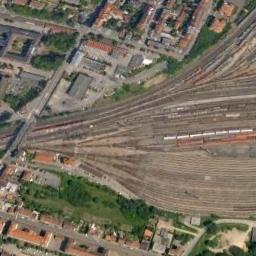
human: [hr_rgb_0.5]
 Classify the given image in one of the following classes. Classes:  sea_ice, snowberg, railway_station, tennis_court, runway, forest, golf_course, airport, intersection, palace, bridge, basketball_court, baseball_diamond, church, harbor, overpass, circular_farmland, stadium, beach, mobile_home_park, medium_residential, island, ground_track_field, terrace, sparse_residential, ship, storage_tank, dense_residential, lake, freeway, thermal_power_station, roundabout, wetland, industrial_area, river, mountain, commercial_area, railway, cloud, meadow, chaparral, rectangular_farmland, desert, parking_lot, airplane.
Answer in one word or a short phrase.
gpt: railway_station